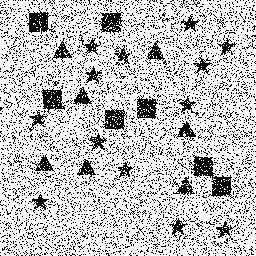
Squares: 7
Triangles: 7
Stars: 13
Total shapes: 27